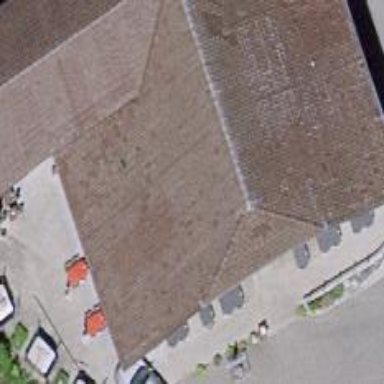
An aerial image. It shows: Restaurant.